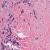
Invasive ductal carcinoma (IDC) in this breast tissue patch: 1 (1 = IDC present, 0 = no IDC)